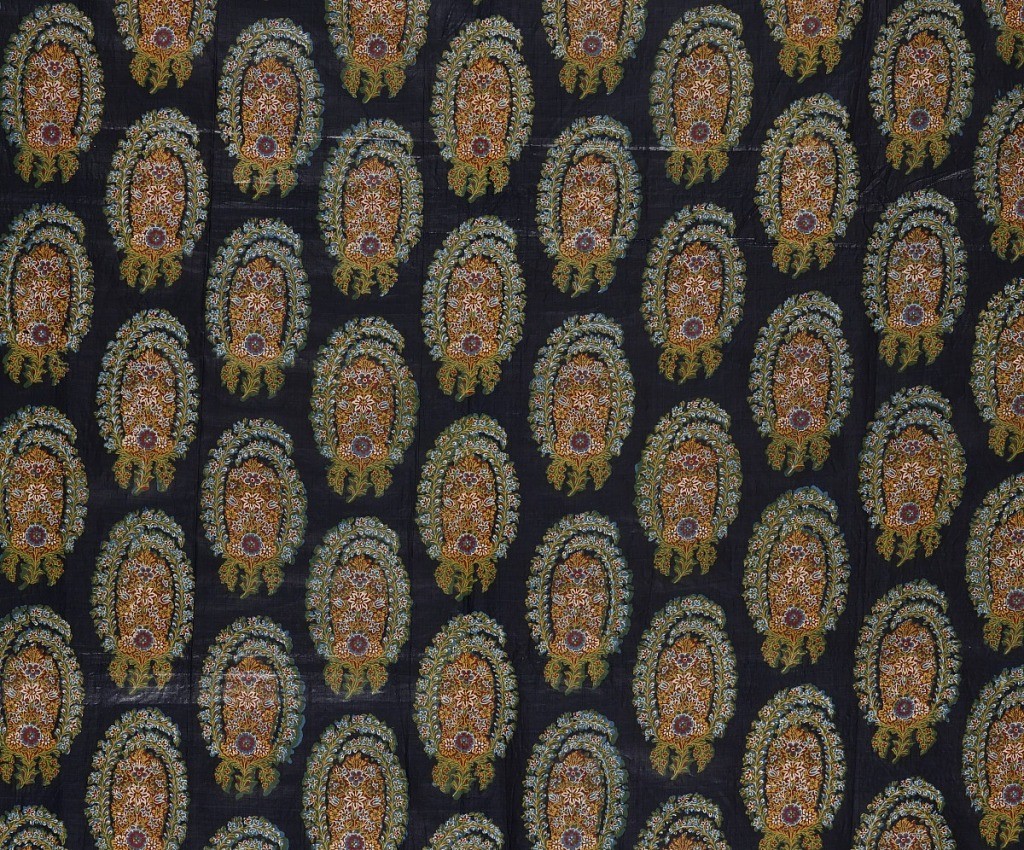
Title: Textile
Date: ca. 1840
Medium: cotton Technique: printed on plain weave, glazed Label: roller and block printed on cotton plain weave, glazed
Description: Glazed chintz with offset columns of Persian cone shapes made up of delicate flowers and leaves; polychrome on very dark blue ground.